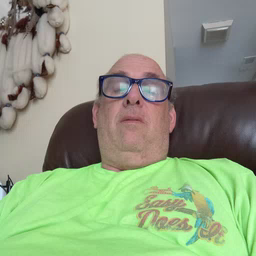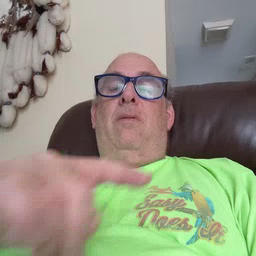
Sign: dirty